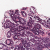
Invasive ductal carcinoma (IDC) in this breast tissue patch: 0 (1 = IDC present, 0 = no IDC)